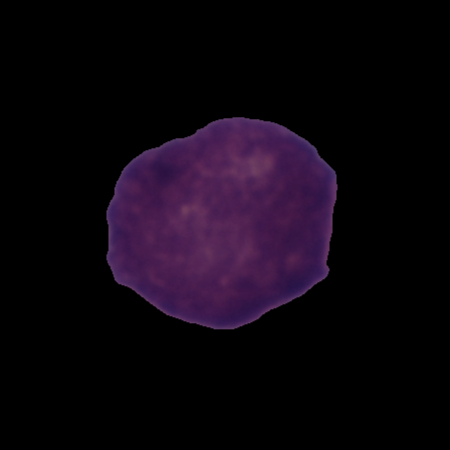
Label: cancer